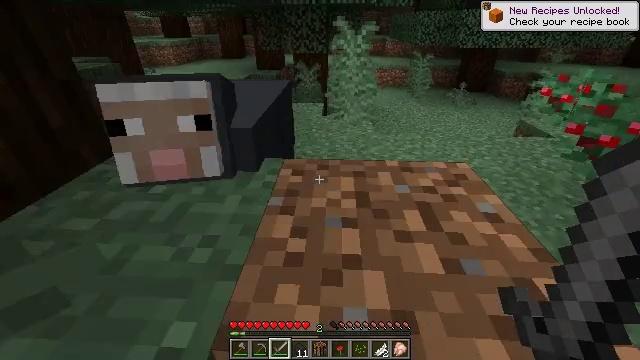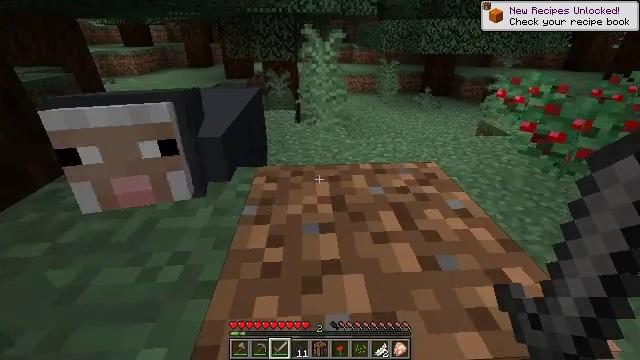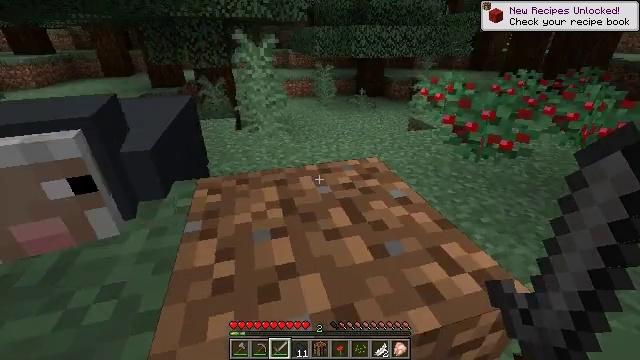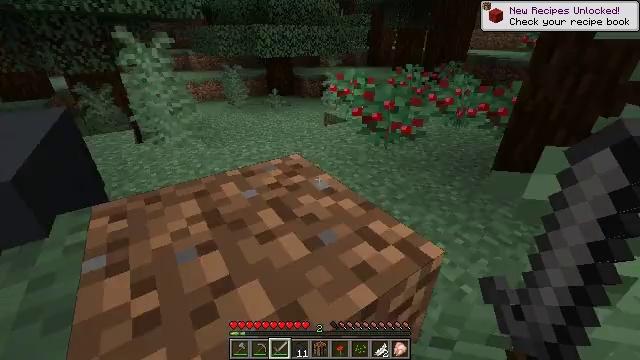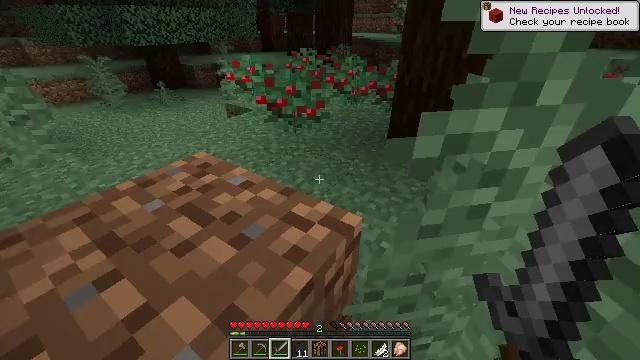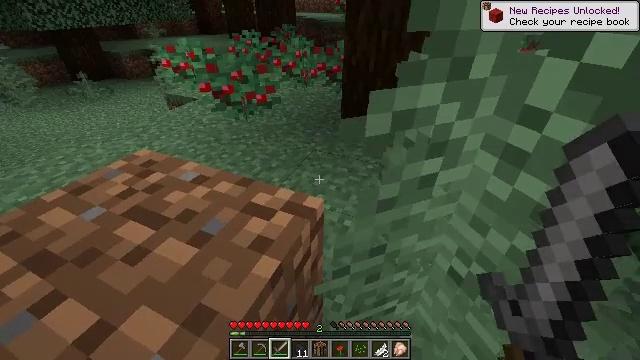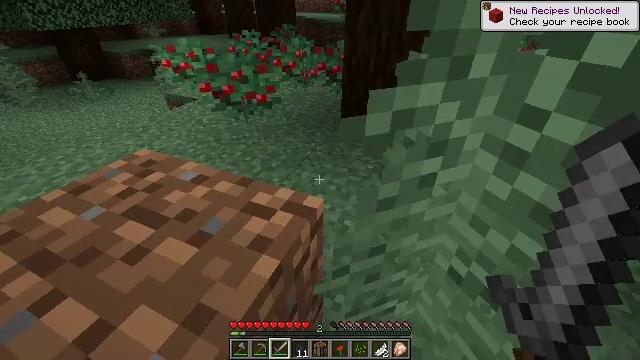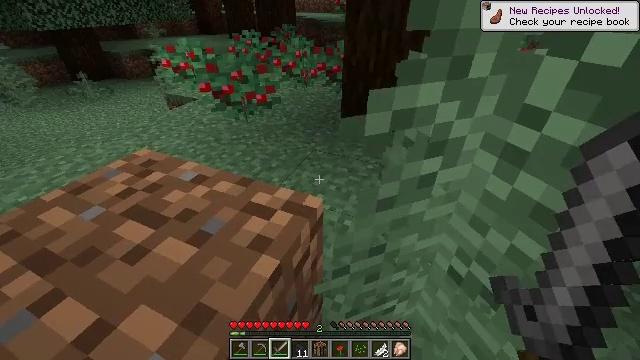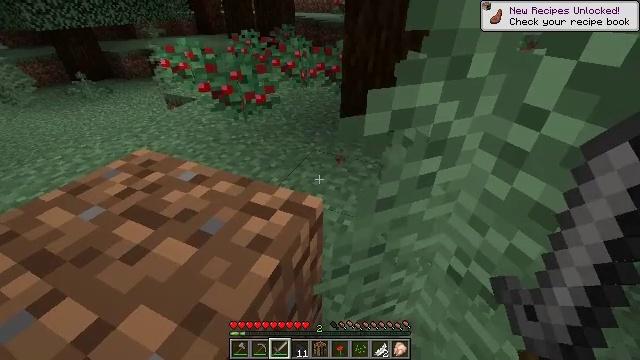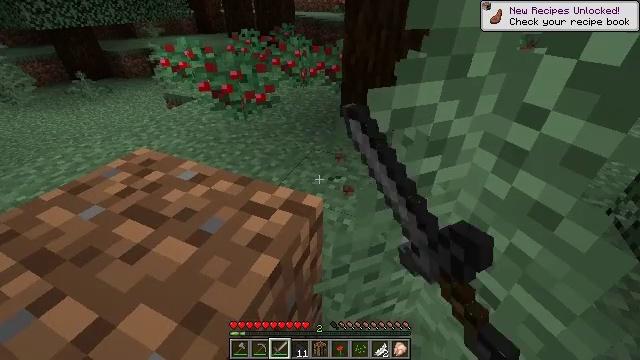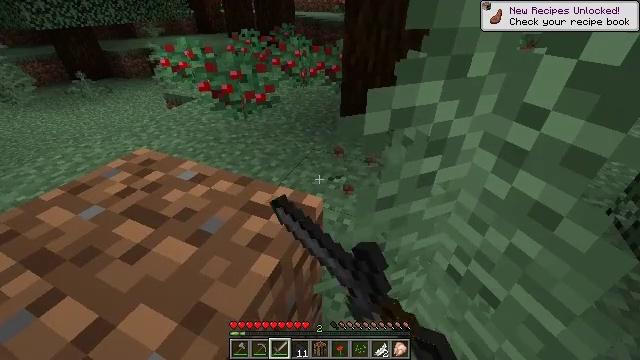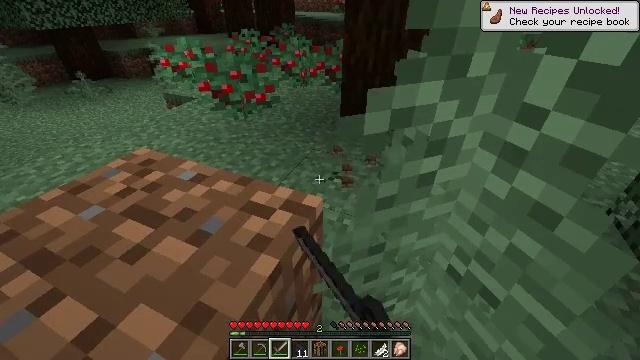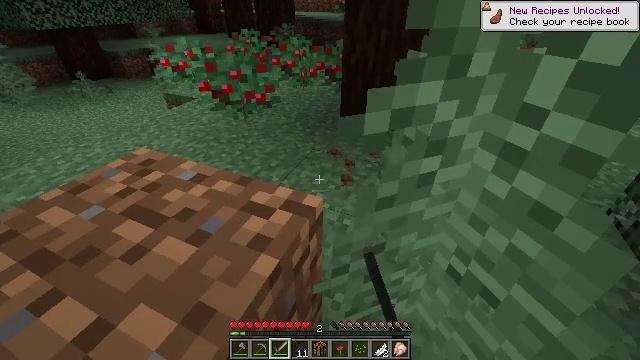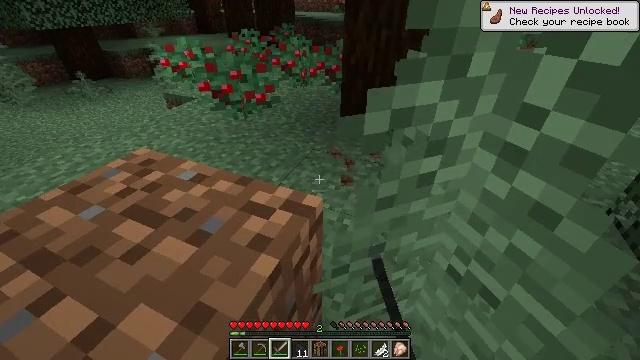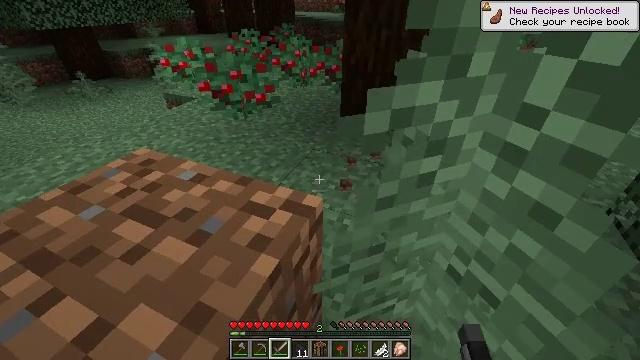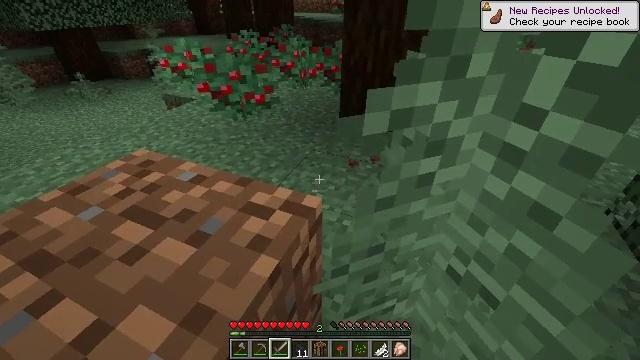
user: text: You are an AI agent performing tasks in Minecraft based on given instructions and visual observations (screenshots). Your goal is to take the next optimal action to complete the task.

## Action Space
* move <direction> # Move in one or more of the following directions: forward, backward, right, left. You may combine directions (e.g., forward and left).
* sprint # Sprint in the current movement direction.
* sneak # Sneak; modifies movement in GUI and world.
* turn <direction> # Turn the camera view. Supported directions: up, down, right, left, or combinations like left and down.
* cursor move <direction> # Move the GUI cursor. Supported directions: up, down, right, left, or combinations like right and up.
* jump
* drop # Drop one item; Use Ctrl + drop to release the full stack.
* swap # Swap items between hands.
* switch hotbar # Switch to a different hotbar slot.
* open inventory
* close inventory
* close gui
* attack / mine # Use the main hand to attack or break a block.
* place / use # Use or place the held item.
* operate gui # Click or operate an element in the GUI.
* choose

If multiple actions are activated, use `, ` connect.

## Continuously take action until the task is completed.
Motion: motion action
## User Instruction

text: Remove the large fern from the terrain.
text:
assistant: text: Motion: turn right and up
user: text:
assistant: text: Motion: turn right
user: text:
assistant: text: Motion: turn right
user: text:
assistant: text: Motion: turn right and down
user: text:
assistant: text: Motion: turn right and down
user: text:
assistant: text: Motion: no_op
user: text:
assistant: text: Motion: no_op
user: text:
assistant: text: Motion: attack / mine
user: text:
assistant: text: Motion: attack / mine
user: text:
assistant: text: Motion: attack / mine
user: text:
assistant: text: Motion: attack / mine
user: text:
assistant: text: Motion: no_op
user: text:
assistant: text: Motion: no_op
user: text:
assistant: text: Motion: no_op
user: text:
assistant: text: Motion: no_op
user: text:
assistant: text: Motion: turn right
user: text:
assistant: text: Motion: turn right
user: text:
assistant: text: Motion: turn right
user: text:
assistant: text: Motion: turn right, attack / mine
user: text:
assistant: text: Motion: attack / mine
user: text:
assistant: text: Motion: attack / mine
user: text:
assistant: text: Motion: attack / mine
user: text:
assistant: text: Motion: attack / mine
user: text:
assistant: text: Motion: no_op